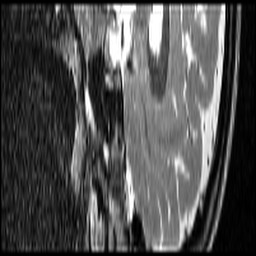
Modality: T2w
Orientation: sagittal
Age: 26
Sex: female
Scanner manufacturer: siemens
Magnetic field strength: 3 T
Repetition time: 6.5 s
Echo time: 0.085 s